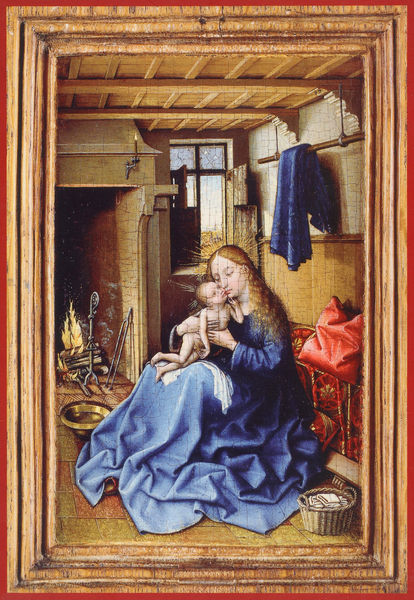
Titel: Maria mit dem Kind
Künstler: Robert Campin
Institution: London, National Gallery
Schlagwörter: blau, feuer, gemälde, nackt, fenster, holz, raum, tür, weiss, zimmer, blick, rot, tuch, malerei, blond, falten, halten, rahmen, schale, schüssel, bild, innenraum, vorhang, boden, gewand, gold, haare, mantel, sitzend, decke, kind, mutter, locken, kamin, ofen, kuss, wohnzimmer, baby, rand, kissen, handtuch, kerze, bett, korb, eisen, truhe, messing, haken, stich, fliesen, holzdecke, inneres, nimbus, christus, jesus, fließen, maria, madonna, miniatur, feuerstelle, jesuskind, liebkosen, mutterliebe, blauer mantel, liebkosung, strahlenkranz, küssend, blaues gewand, kerzue, jesusknaben